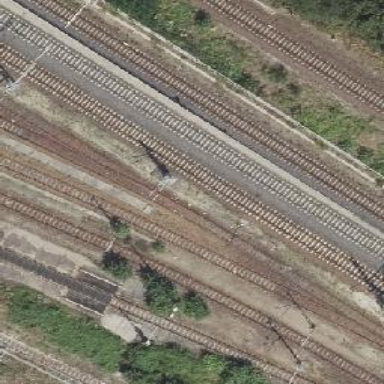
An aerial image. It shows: Railway switch.